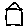
Label: house